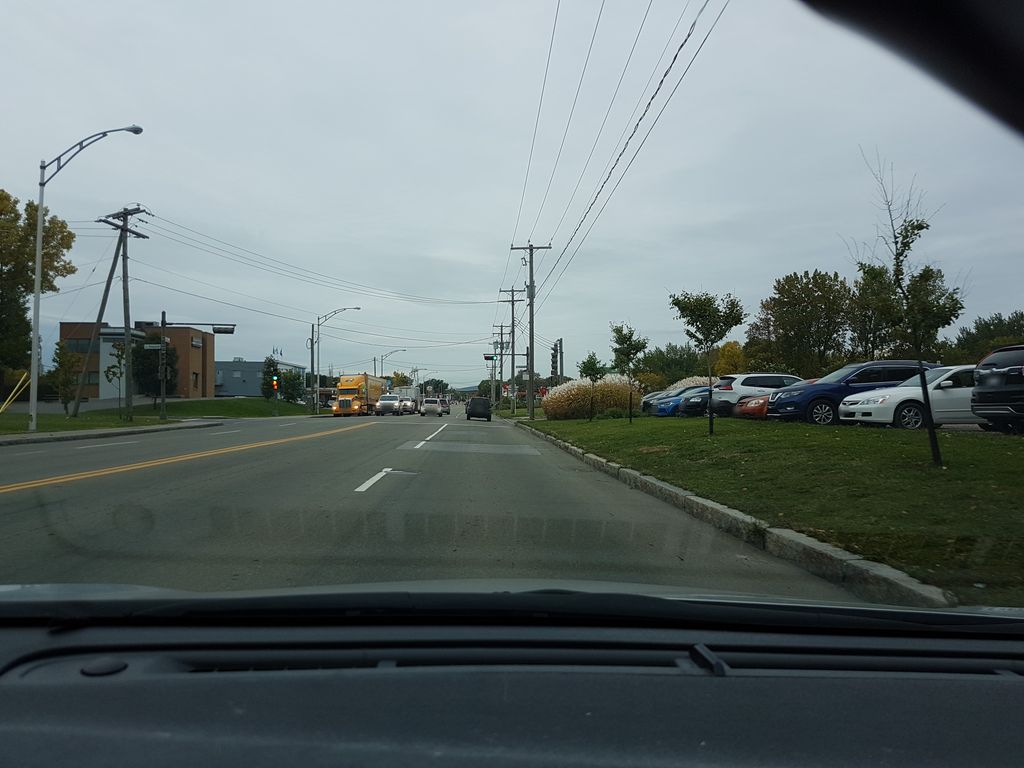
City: quebec_city